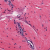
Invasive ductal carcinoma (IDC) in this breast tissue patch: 0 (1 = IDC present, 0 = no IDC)